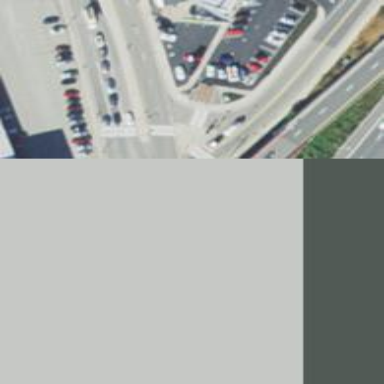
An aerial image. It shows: Crossing on footway with traffic island.